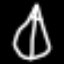
Label: leaf